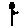
Label: flower